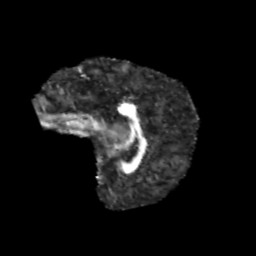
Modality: FA
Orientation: sagittal
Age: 13
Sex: male
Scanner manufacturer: siemens
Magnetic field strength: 3 T
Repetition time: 3.8 s
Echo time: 0.07 s